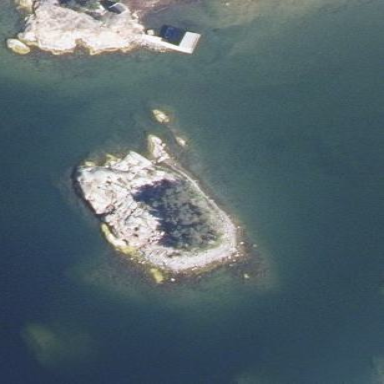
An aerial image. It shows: Islet along the natural coastline.